Question: I don't know why the text is getting truncated in the 'UIAlertController'.
I don't know what I could have done.
Have I changed any settings unintentionally in 'Xcode'?
'''
let title = "Erro ao verificar usuario no servidor"
let message = "Nao foi possivel atualizar os dados. Tente novamente mais tarde"
let alert = UIAlertController(title: title, message: message, preferredStyle: .alert)
let ok = UIAlertAction(title: "Ok", style: .default, handler: nil)
alert.addAction(ok)
present(alert, animated: true, completion: nil)
'''

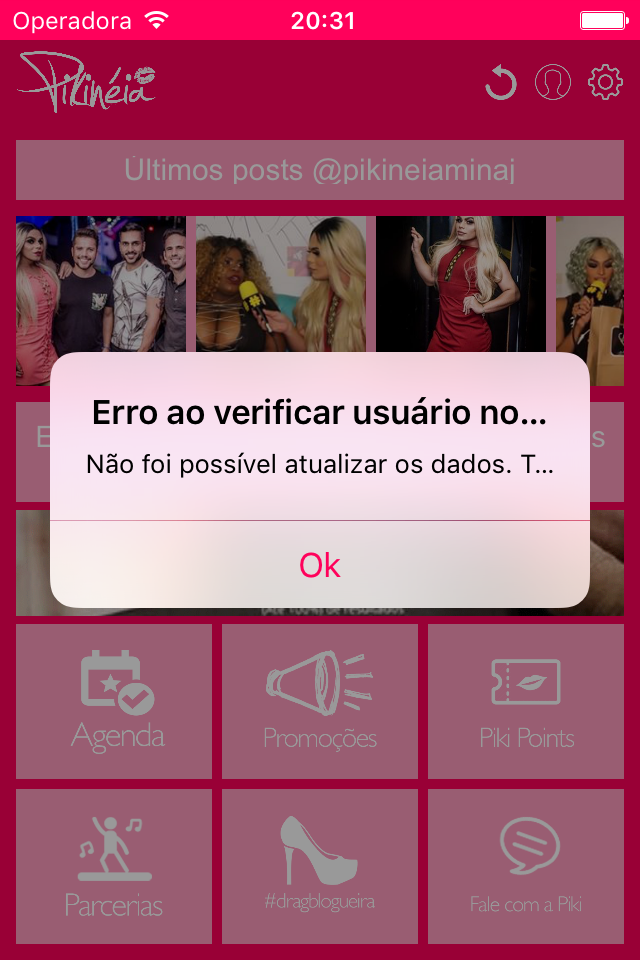
Answer: I found the problem! I was using a UILabel extension to include padding in text. When I removed this, the UIAlertController works ok.